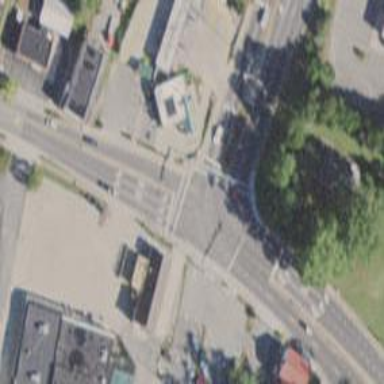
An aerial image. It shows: Crossing with line markings on the road.